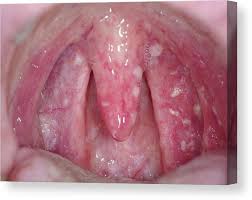
Condition: Mouth Ulcer